Question: I'm creating an interface control in an iPhone app where views are positioned in an arc, corresponding to the X touch position. I need to write a function that, given an X value, returns the Y value that corresponds to the red line on the graph below:

I will be defining points A, B, and radius r to control the amount of curve. Point A will always be at 12 o'clock (greater Y value than point B). My math (especially with circles) is a little rusty... what formulas do I need to write this function? An example to accompany any formula(s) would be helpful. Thanks!
Edit: Function should return ABS(Y)
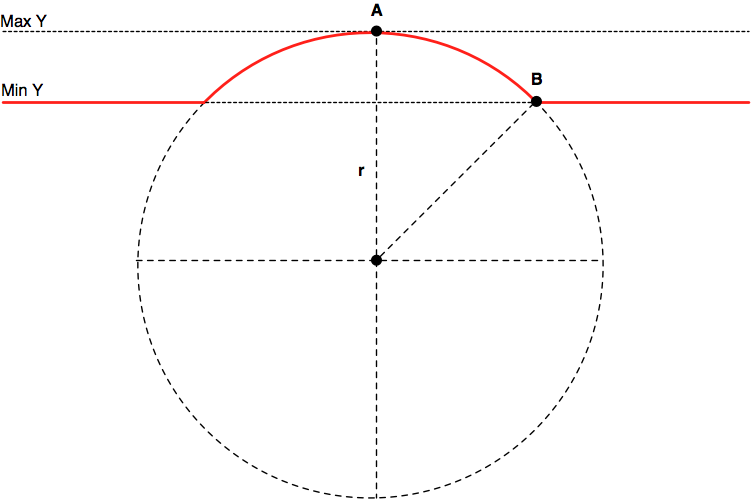
Answer: Assuming the center of the circle is (0,0). (Writing a translation function to the iphone screen coordinates should be simple)
formula for a circle is x^2 + y^2 = r^2
'''
if( x < -(B.x) ) { return minY }// B.x is the x coord of b.
if( x > B.x ) { return minY }
else {
return sqrt( r^2 - x^2)
}
'''